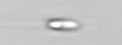
Label: flagellate_morphotype3